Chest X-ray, PA view. Patient: 27 years old, sex M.
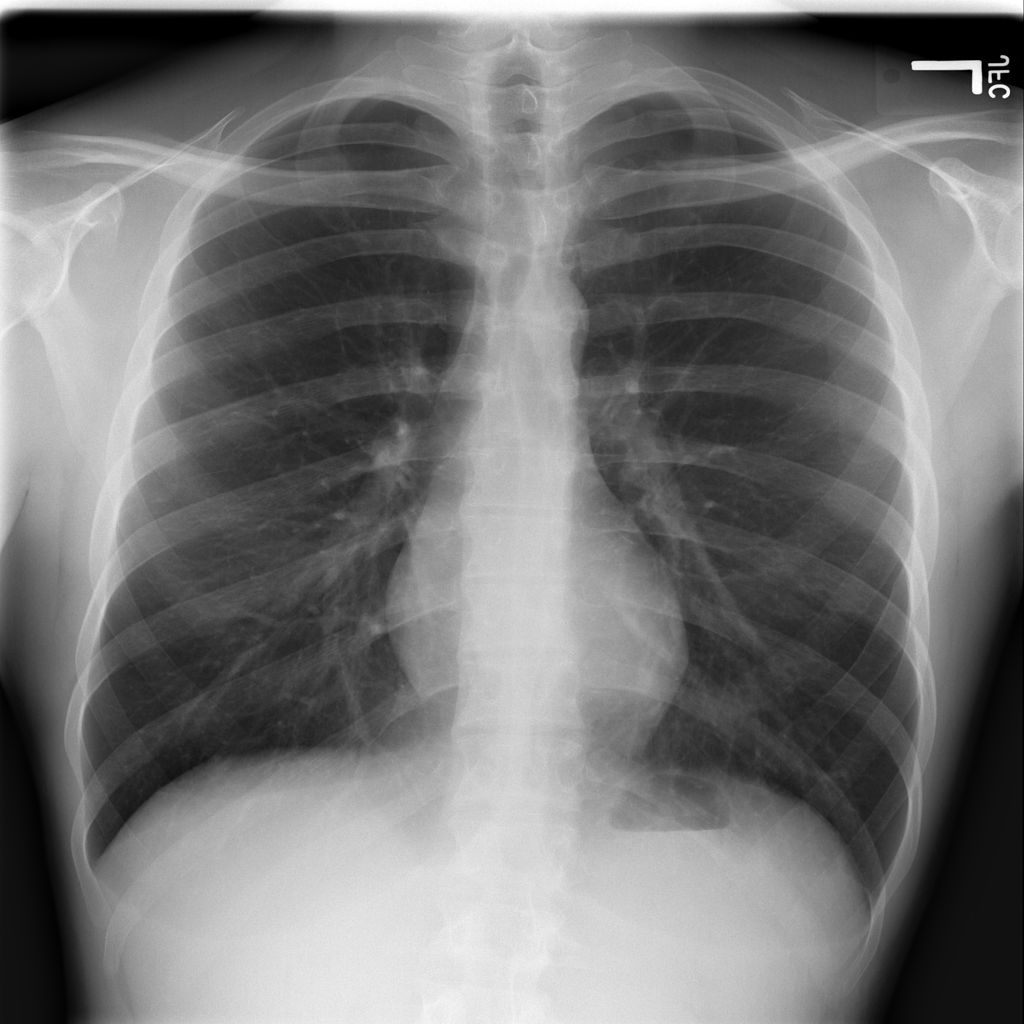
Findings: No Finding